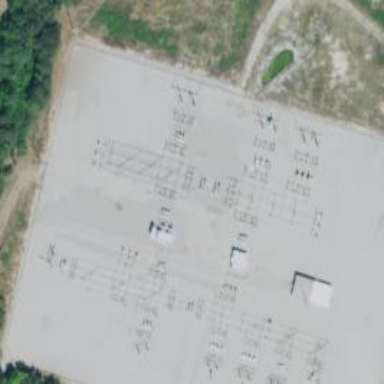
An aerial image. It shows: Switch for power supply.